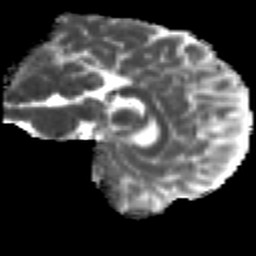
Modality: MD
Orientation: sagittal
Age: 24
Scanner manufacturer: siemens
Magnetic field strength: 3 T
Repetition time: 2.2 s
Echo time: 0.084 s